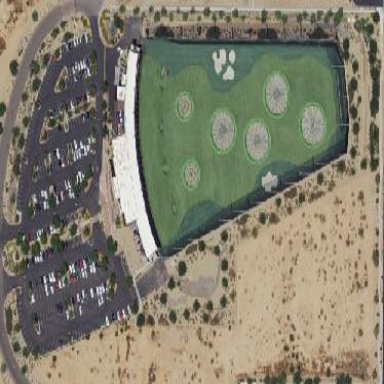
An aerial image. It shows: Sports centre with focus on golf activities.